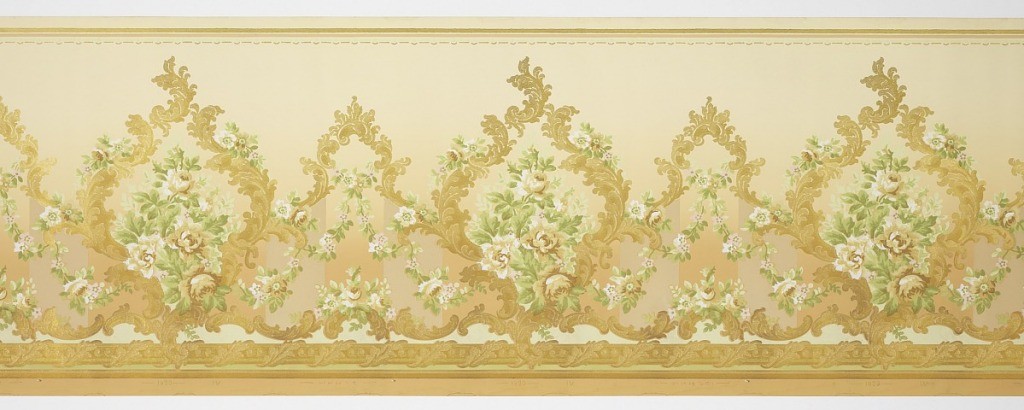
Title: Frieze
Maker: William H. Mairs and Company, Brooklyn, New York
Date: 1905–1915
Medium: Machine-printed paper, liquid mica
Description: Large foliate medallion enclosing bouquet connected by same foliage arches.  Connecting floral swags. Foliage wrapped rod along bottom.  Alternating green and tan strips that fade mid-paper in background.  Printed in green, tan, white and metalic gold.